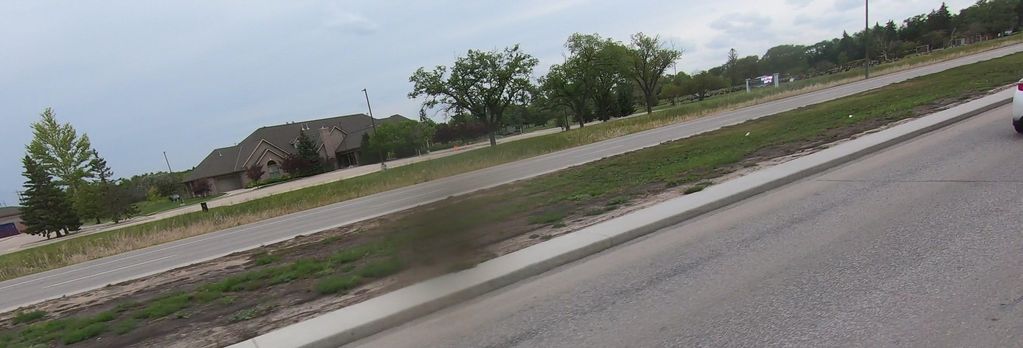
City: winnipeg